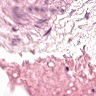
Metastatic tissue present: no